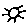
Label: sun